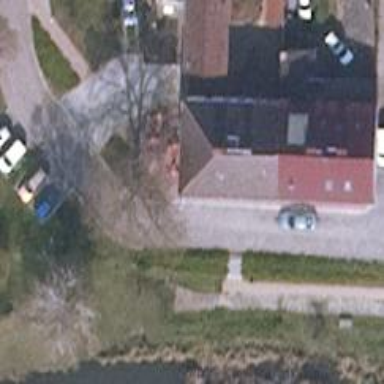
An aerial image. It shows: Cafe.